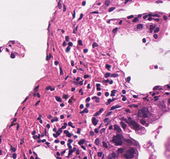
Tumor epithelial tissue: yes
Tumor-associated stroma tissue: yes
Normal tissue: no